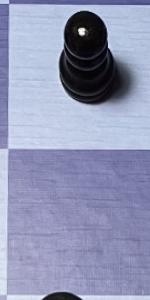
Label: Empty